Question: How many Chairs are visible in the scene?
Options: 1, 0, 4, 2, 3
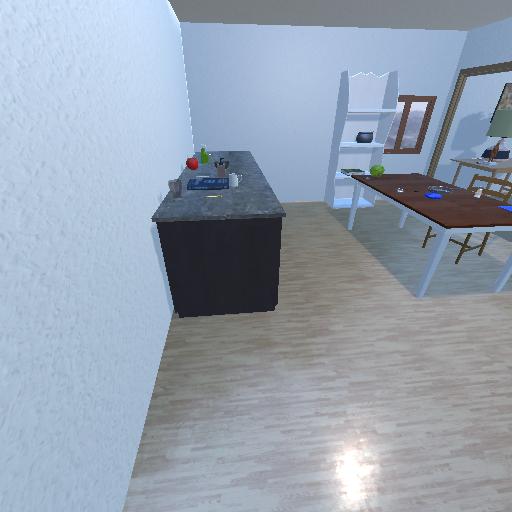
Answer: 1